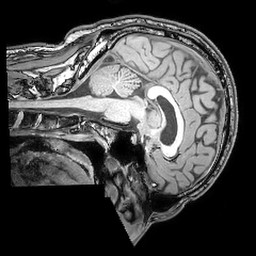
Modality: T1w
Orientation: sagittal
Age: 34
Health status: ill
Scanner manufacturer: philips
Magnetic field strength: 3 T
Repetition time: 0.007 s
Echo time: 0.0035 s